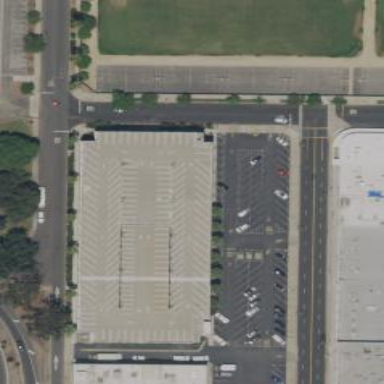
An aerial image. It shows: Commercial building with parking amenity.